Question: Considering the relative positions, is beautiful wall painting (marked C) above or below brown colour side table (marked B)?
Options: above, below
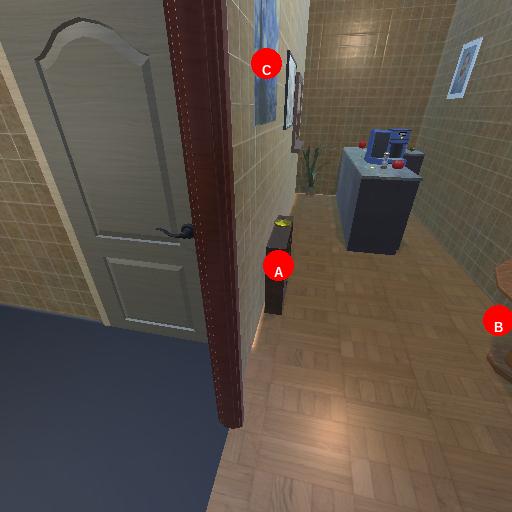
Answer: above